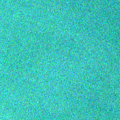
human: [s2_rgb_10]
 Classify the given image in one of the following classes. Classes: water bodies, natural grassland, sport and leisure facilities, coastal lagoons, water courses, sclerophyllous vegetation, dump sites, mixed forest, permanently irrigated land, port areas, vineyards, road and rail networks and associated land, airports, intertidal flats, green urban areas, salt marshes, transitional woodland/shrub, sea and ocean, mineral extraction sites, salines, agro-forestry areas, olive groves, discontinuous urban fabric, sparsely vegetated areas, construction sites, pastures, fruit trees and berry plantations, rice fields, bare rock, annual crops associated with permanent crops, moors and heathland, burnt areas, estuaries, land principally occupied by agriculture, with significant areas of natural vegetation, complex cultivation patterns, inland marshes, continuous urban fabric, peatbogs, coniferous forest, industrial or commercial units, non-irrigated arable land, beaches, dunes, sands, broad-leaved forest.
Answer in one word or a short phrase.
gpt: sea and ocean